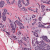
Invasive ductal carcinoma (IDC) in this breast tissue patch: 1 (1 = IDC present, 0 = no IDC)